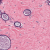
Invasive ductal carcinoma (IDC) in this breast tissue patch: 0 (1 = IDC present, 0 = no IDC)